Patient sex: F
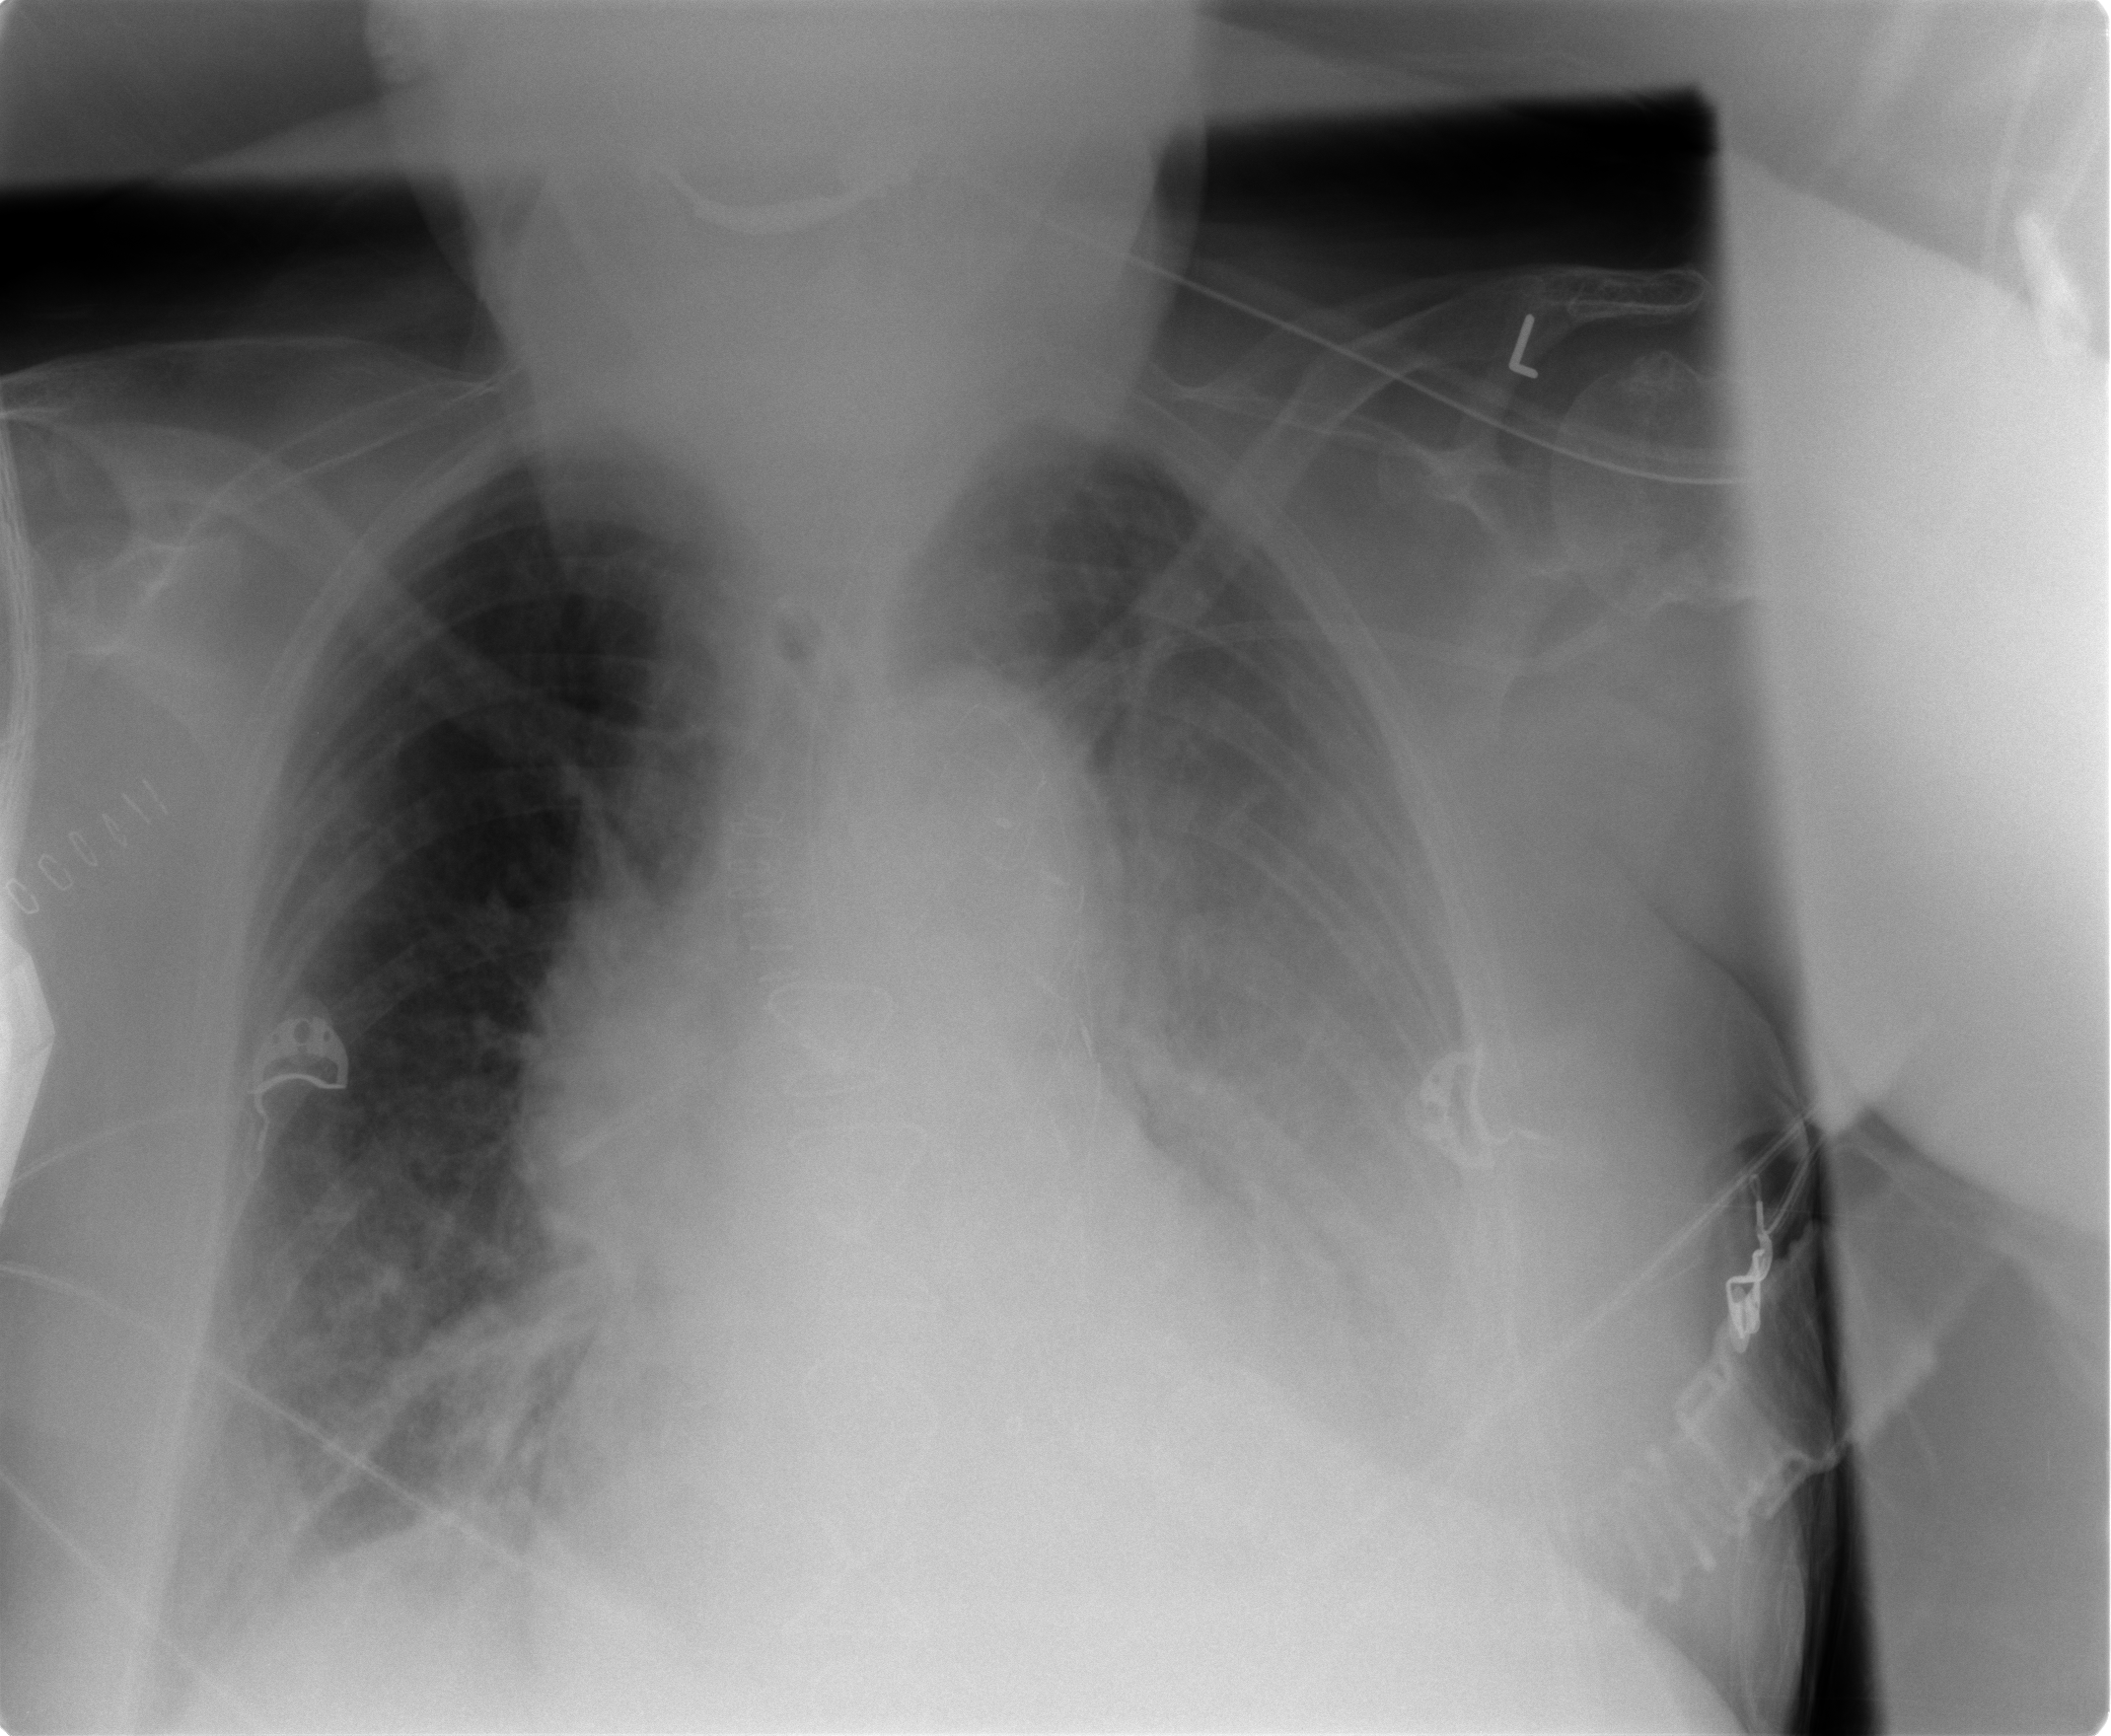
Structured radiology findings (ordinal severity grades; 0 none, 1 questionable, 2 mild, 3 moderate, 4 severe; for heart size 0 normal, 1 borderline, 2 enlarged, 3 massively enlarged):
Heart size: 2
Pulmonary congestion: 2
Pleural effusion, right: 1
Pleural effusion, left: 3
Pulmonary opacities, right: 0
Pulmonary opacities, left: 0
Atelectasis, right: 2
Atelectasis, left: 2